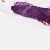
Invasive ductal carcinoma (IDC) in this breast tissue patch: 0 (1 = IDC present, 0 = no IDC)